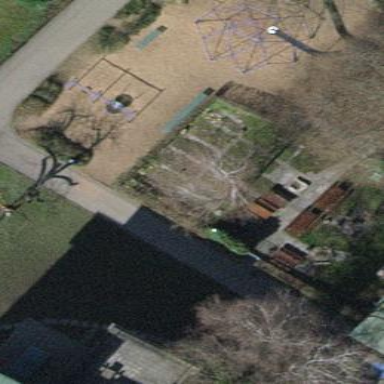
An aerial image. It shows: Playground area for leisure activities on the land.